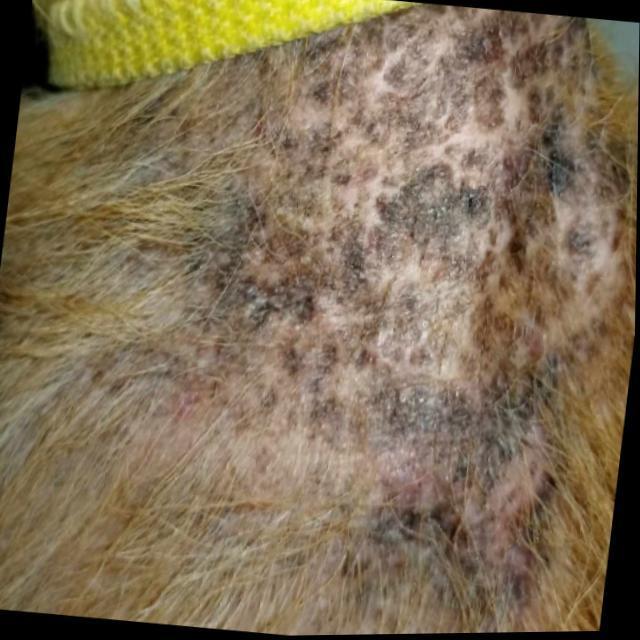
Canine demodicosis (Demodex mange) — caused by Demodex canis mites. Presents with alopecia, follicular papules, pustules, and comedones. Often localized on face and forelimbs.